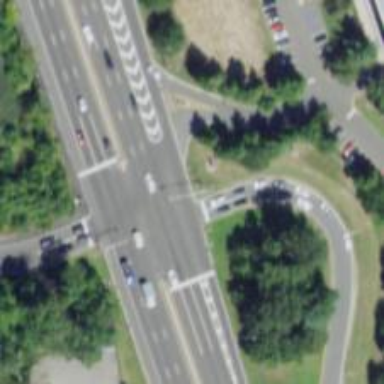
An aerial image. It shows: Trunk_link highway with jughandle junction.